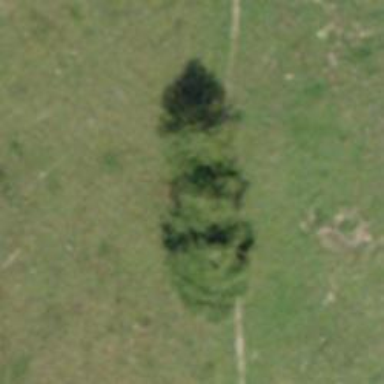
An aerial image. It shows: Deciduous needle-leaved tree.